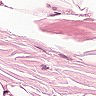
Metastatic tissue present: no